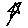
Label: star